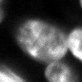
Tissue sample: ovarian
Magnification: 2.5x
Cell type: T cells
Senescence state: senescent